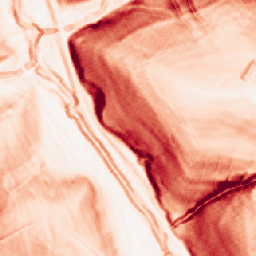
Category: morphological
Decomposition family: morphological_gradient
Decomposition parameters: size: 3
shape: diamond
Upsampling method: area
Upsampling parameters: scale: 8
Upsampling scale: 8